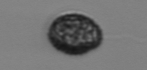
Label: Pseudochattonella_farcimen